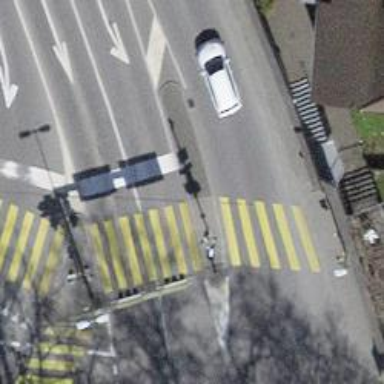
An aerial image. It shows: Crossing with traffic signals.